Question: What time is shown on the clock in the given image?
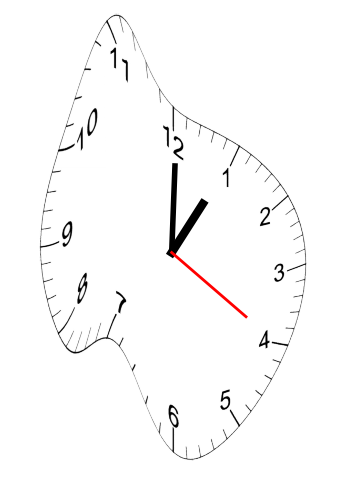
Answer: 01:00:20